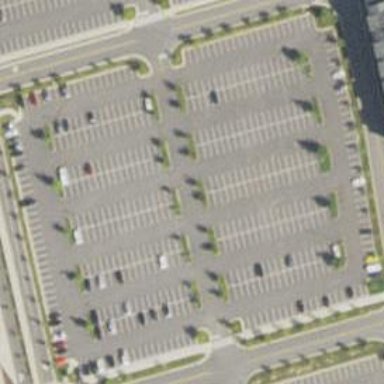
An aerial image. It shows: Parking area.